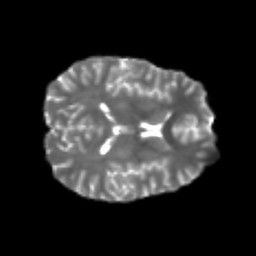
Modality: T2w
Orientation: axial
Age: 20
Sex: female
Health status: healthy
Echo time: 0.074 s